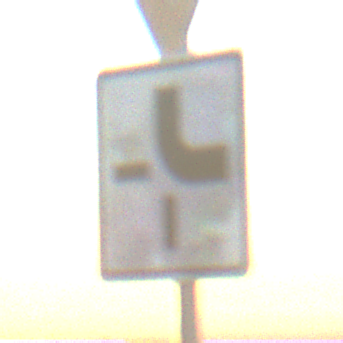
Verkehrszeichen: VerlaufVorfahrtsstrasse4
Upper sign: VorfahrtGewaehren
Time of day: SunriseSunset
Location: Outdoor (Nature)
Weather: Clear
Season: NotSpecified
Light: Natural